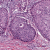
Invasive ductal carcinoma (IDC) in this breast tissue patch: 0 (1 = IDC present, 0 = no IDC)